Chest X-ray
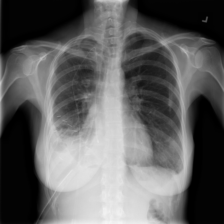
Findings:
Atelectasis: negative
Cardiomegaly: negative
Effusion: negative
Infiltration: negative
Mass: negative
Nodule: negative
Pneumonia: negative
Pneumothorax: negative
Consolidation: negative
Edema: negative
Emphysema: negative
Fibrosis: negative
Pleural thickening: negative
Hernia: negative